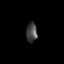
Tissue: lung
Cell type: Myeloid cells
Senescence score: 0.2355
Nuclear area (px): 207
Mean DAPI intensity: 70.957